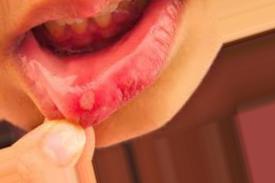
Condition: Mouth Ulcer